Question:
I want list of all Countries having the "isFav = YES" in Websites. Can I do that using a predicate query please help?
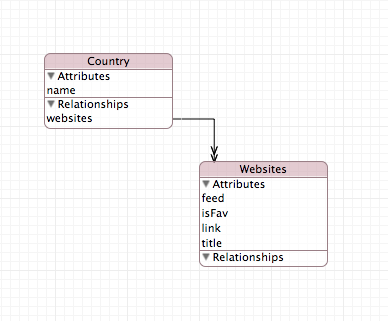
Answer: The answer from @James Richard is correct. However you need to take it a step further than just the predicate.
The predicate will return you the country objects. Then you need to add a convenience method (or just write the filter every time you want the answer) that filters the websites.
For example, in your 'Country' entity subclass you could have this method:
'''
- (NSSet*)favoriteWebsites
{
NSPredicate *predicate = [NSPredicate predicateWithFormat:@"isFav == YES"];
NSSet *websites = [self valueForKey:@"websites"];
NSSet *favorites = [websites filteredSetUsingPredicate:predicate];
return favorites;
}
'''
BTW, you should always have bi-directional relationships in core data. The risk of corrupting your data is . Likewise, Core Data naming convention is to not prepend the word 'is' to attributes. The attribute should be just 'favorite' and then the getter accessor can be configured with 'isFavorite'.